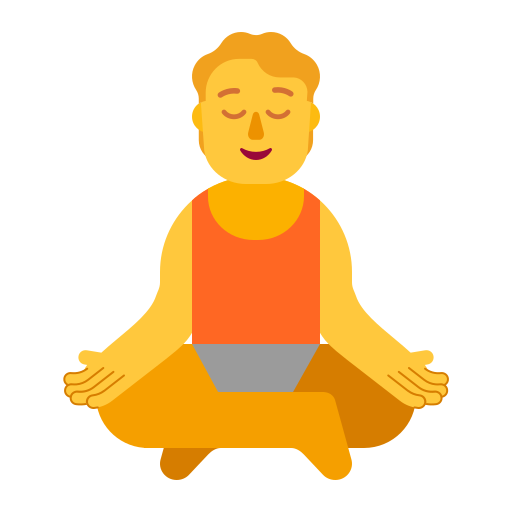
person in lotus position flat default